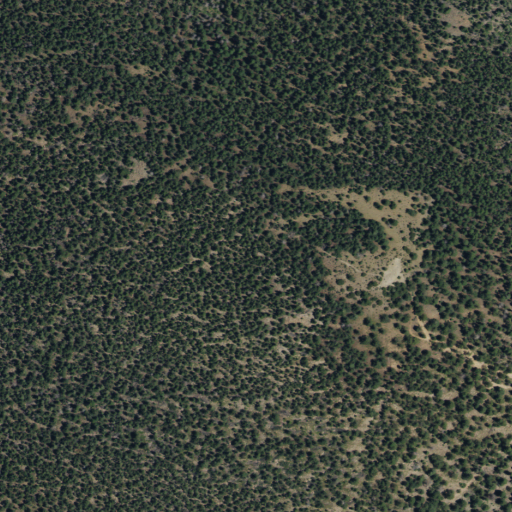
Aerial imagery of mountain in New Mexico named Shaefers Peak containing only evergreen forest